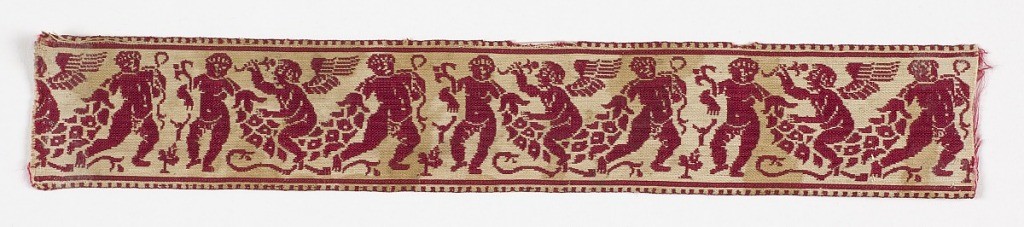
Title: Border
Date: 16th century
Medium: silk Technique: woven
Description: Red and cream-colored border with putti holding garlands. From a design in the manner of Giovanni Ostaus.